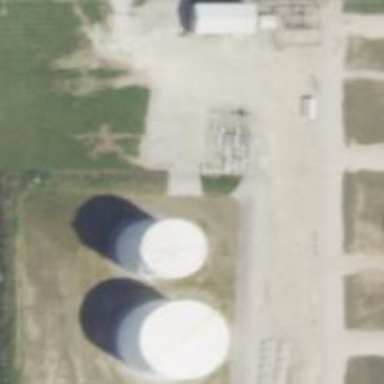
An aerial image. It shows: Storage tank that is man-made.